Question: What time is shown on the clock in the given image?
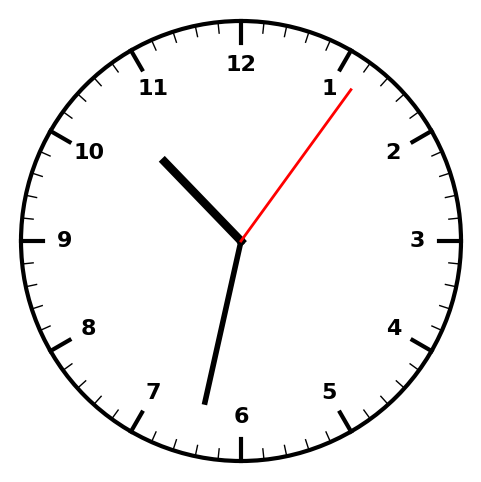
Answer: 10:32:06